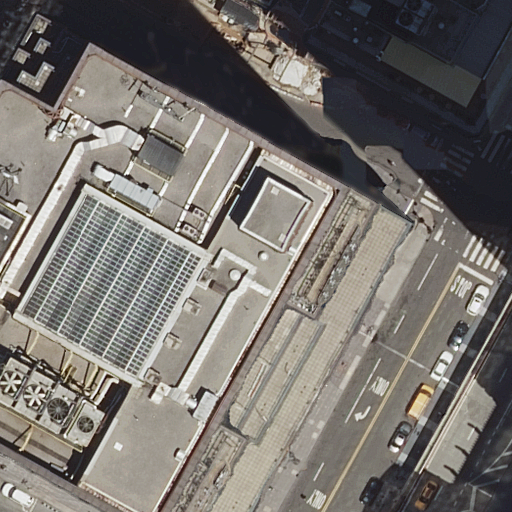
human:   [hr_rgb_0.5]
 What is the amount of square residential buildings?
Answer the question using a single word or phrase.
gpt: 0

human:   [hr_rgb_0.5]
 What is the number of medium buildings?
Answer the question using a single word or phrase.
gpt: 0

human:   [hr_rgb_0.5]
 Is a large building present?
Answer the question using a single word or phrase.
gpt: yes

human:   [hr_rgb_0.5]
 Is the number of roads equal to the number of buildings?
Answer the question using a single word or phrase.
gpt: yes

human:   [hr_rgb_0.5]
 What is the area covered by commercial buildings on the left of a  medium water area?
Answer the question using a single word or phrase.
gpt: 0m2

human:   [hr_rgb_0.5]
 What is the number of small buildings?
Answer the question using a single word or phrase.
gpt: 2

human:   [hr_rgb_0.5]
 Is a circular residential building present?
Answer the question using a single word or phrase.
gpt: no

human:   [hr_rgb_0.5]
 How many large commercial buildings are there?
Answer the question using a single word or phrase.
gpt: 0

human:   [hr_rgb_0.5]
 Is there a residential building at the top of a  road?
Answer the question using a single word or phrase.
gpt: yes

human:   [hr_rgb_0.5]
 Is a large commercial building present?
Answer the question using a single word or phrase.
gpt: no

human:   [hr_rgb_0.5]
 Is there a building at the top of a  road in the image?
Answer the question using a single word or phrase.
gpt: yes

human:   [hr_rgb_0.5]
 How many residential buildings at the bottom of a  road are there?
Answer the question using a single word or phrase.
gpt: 0

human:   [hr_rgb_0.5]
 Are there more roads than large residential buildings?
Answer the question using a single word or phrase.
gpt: yes

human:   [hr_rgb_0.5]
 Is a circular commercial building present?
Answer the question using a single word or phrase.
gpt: no

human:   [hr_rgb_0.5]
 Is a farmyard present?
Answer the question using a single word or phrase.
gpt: no

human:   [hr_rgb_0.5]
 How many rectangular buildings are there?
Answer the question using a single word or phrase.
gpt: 3

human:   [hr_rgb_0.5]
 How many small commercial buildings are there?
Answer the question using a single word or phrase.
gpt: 0

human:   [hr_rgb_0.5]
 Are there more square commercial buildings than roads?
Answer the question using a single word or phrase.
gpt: no

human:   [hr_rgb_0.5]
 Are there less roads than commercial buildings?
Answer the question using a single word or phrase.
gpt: no

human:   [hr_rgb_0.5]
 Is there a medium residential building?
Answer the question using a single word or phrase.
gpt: no

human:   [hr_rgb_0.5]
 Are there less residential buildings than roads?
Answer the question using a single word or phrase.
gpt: yes

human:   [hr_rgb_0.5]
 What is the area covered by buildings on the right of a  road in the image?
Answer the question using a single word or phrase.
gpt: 10m2

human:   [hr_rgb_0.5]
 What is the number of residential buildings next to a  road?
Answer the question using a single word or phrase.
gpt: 3

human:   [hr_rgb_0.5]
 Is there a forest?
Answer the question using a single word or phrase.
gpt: no

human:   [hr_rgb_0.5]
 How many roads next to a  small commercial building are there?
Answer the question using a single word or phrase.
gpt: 0

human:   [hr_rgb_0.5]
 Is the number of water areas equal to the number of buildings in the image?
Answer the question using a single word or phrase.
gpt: no

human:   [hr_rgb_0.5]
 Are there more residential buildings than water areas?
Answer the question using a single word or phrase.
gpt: yes

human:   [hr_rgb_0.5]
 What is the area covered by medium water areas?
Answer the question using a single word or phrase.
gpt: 0m2

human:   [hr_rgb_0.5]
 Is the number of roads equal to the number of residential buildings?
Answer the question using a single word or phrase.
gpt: no

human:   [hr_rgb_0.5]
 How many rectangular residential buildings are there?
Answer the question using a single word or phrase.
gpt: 2

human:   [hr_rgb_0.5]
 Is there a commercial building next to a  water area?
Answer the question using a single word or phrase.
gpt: no

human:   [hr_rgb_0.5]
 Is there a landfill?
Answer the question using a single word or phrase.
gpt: no

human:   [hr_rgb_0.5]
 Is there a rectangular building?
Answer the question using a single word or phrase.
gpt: yes

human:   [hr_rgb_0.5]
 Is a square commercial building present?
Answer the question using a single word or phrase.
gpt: no

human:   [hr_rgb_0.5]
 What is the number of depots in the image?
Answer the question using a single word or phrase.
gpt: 0

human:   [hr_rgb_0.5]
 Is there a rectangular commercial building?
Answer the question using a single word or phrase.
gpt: no